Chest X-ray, AP view. Patient: 36 years old, sex F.
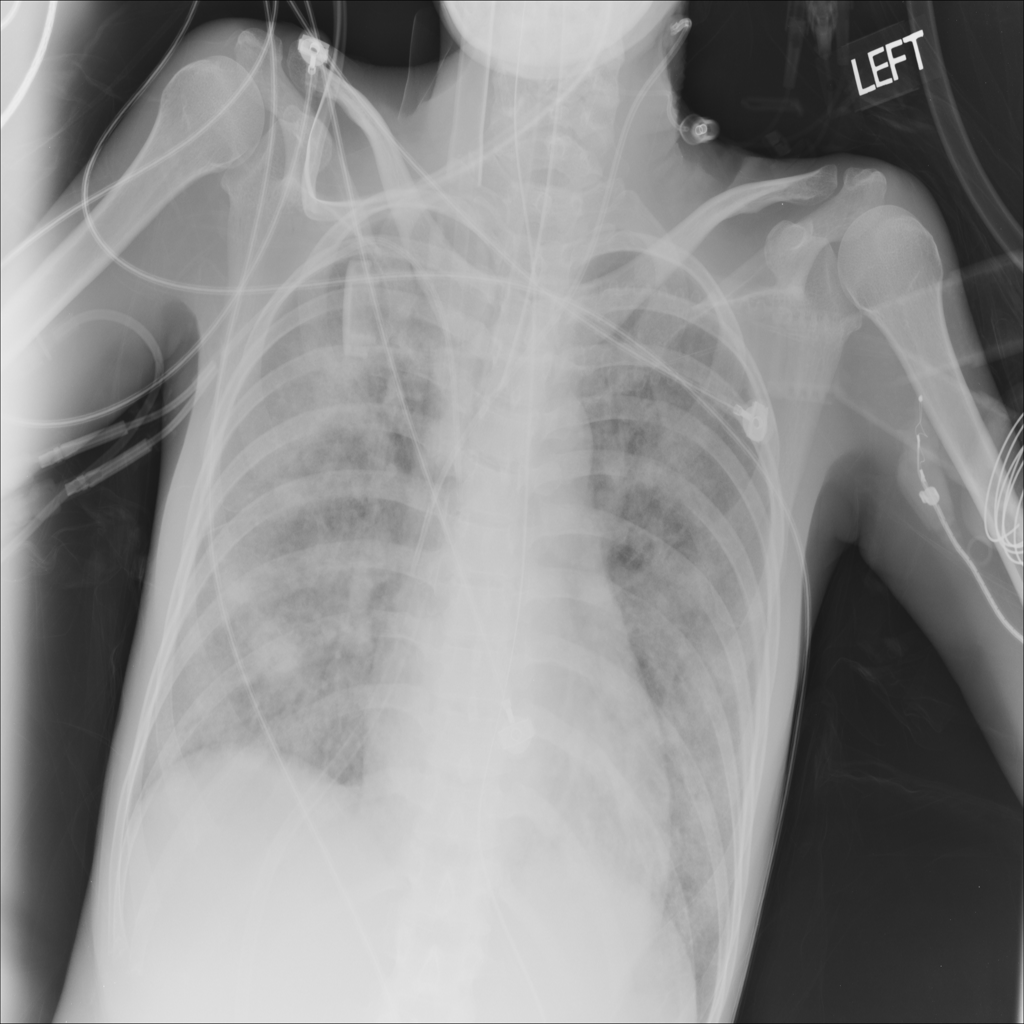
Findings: Infiltration